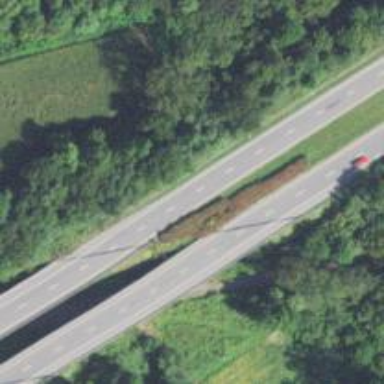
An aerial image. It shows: Bridge over trunk highway with expressway.